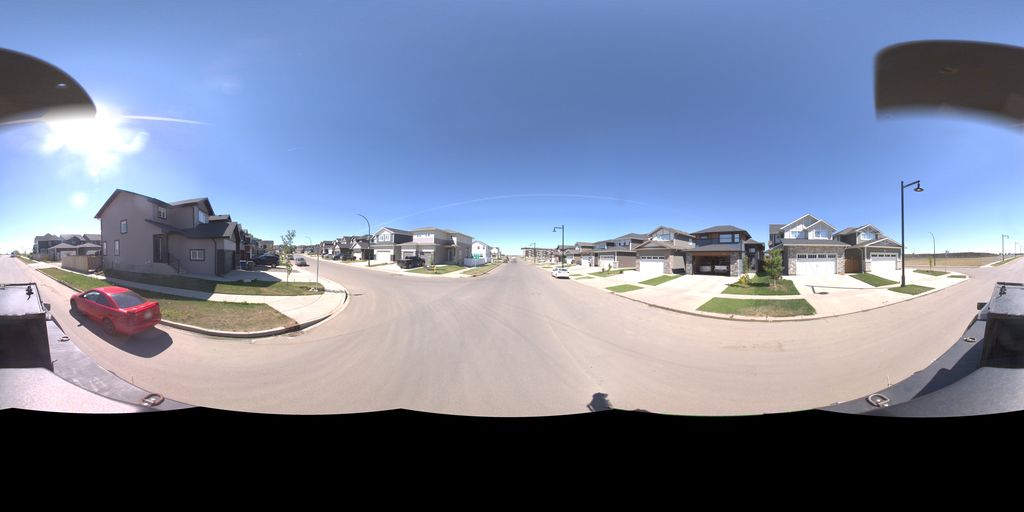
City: saskatoon